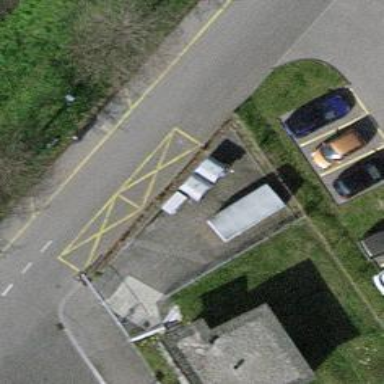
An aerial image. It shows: Recycling container for recycling.